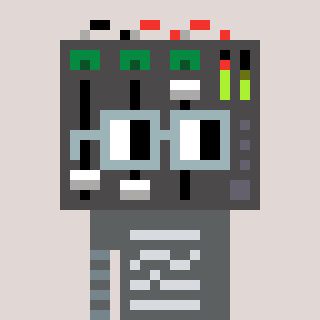
a pixel art character with square dark gray glasses, a mixer-shaped head and a peachy-colored body on a warm background